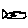
Label: fish